Question: How do I style the ProgressBar to use the old fashioned tick marks? There is this <URL>, but it is WinForms.

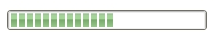
Answer: I hope the following style is a good starting point. I leave it to you to style the green ticks (the Background of the first Rectangle of the VisualBrush).
'''
<Style TargetType="{x:Type ProgressBar}">
<Setter Property="Template">
<Setter.Value>
<ControlTemplate TargetType="{x:Type ProgressBar}">
<Grid>
<VisualStateManager.VisualStateGroups>
<VisualStateGroup x:Name="CommonStates">
<VisualState x:Name="Determinate" />
<VisualState x:Name="Indeterminate">
<Storyboard>
<ObjectAnimationUsingKeyFrames Duration="00:00:00"
Storyboard.TargetName="PART_Indicator"
Storyboard.TargetProperty="Background">
<DiscreteObjectKeyFrame KeyTime="00:00:00">
<DiscreteObjectKeyFrame.Value>
<SolidColorBrush>Transparent</SolidColorBrush>
</DiscreteObjectKeyFrame.Value>
</DiscreteObjectKeyFrame>
</ObjectAnimationUsingKeyFrames>
<ColorAnimationUsingKeyFrames Storyboard.TargetName="PART_GlowRect" Storyboard.TargetProperty="(Panel.Background).(GradientBrush.GradientStops)[0].(GradientStop.Color)">
<EasingColorKeyFrame KeyTime="0" Value="#00FFFFFF" />
</ColorAnimationUsingKeyFrames>
<ColorAnimationUsingKeyFrames Storyboard.TargetName="PART_GlowRect" Storyboard.TargetProperty="(Panel.Background).(GradientBrush.GradientStops)[3].(GradientStop.Color)">
<EasingColorKeyFrame KeyTime="0" Value="#00FFFFFF" />
</ColorAnimationUsingKeyFrames>
</Storyboard>
</VisualState>
</VisualStateGroup>
</VisualStateManager.VisualStateGroups>
<Border x:Name="PART_Track"
Background="White"
BorderBrush="#FFDEDEDE"
BorderThickness="2"
ClipToBounds="True"
CornerRadius="3">
<Border x:Name="PART_Indicator"
Margin="4"
HorizontalAlignment="Left"
BorderThickness="0"
CornerRadius="0">
<Border.Background>
<VisualBrush Stretch="None"
TileMode="Tile"
Viewbox="0,0,1.,1"
ViewboxUnits="RelativeToBoundingBox"
Viewport="0,0,30,30"
ViewportUnits="Absolute">
<VisualBrush.Visual>
<StackPanel Orientation="Horizontal">
<Rectangle Width="30"
Height="30"
Fill="#FF23FF00" />
<Rectangle Width="10"
Height="30"
Fill="Transparent" />
</StackPanel>
</VisualBrush.Visual>
</VisualBrush>
</Border.Background>
<Grid x:Name="Animation" ClipToBounds="True">
<Border x:Name="PART_GlowRect"
Width="100"
Margin="-100,0,0,0"
HorizontalAlignment="Left"
VerticalAlignment="Stretch"
CornerRadius="0">
<Border.Background>
<LinearGradientBrush StartPoint="0,0.5" EndPoint="1,0.5">
<GradientStop Offset="0" Color="#00E8DF2E" />
<GradientStop Offset="0.4" Color="#FF38E41D" />
<GradientStop Offset="0.6" Color="#FF38E41D" />
<GradientStop Offset="1" Color="#00E8DF2E" />
</LinearGradientBrush>
</Border.Background>
</Border>
</Grid>
</Border>
</Border>
</Grid>
</ControlTemplate>
</Setter.Value>
</Setter>
</Style>
'''